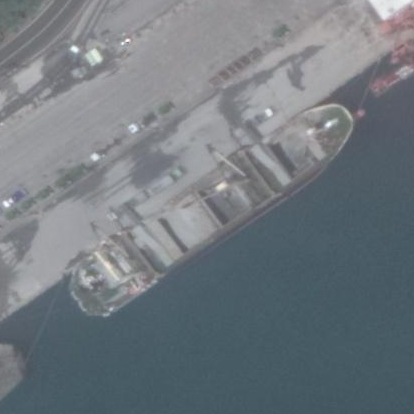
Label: civil